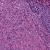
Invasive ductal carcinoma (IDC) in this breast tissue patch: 1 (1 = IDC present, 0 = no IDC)